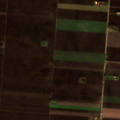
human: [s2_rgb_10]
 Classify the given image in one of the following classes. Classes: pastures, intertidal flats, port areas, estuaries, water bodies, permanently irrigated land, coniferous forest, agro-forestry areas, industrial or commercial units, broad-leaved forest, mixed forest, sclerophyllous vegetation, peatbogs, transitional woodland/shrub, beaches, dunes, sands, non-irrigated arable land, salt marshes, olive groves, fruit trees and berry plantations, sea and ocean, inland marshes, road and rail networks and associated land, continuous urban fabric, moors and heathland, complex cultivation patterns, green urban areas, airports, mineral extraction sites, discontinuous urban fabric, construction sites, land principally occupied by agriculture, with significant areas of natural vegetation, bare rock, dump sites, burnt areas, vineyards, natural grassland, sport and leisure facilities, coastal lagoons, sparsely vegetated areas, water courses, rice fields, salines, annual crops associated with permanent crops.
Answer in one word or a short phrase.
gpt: non-irrigated arable land